Question: I am creating a web page that needs to be responsive.
Here is an image of it:

Here is the HTML:
'''
<div class="smallBoxes">
<div class="leftHomeBox">
<a class="Description" id="Desc_1">WHEN?</a>
</div>
</div>
'''
and the CSS:
'''
.smallBoxes{
display:block;
margin-left:25%;
margin-right:20%;
width:auto;
}
.leftHomeBox{
width:100%;
float:left;
margin-bottom:10px;
padding:10px;
padding-bottom:0;
height:65px;
}
.Description{
border:5px solid #ffffff;
padding:5px;
}
'''
I am trying to keep the "when" box in the centre of the div, for all screen sizes. AS things are now, both margins will change, but at different rates eg they do not stay consistent relative to each other and so the "when" box doe s not stay central.
I have looked at other websites and have not been able to find a working example.
I have tried using
'''
margin-left:20%;
margin-right:20%;
width:auto;
'''
but this does not work. I have been working on this all day and I have read all I can find but I cannot seem to get this to work. I have tried every possible thing I can think of.
Surely this is something that is required often and cannot be very difficult to achieve, but I am not able to find a clear answer to how to achieve this, or what I am doing wrong.
If someone could provide a fiddle of a working solution I would be very grateful.
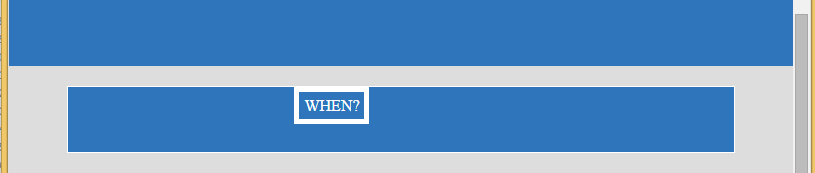
Answer: use
'''
.leftHomeBox{
text-align:center
}
'''
<URL>